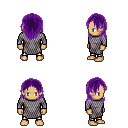
a pixel art fantasy rpg character, male body template, human, tanned skin, chain mail, gold greaves, purple long hairstyle, four views (front, back, left, right), 2x2 character sprite sheet, small pixel art, hard edges, no anti-aliasing